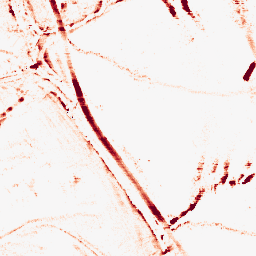
Category: morphological
Decomposition family: morphological_rect
Decomposition parameters: operation: opening
width: 10
height: 5
Upsampling method: lanczos
Upsampling parameters: scale: 8
Upsampling scale: 8